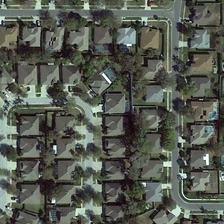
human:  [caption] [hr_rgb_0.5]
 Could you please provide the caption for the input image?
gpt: many buildings and green trees are in a dense residential area .

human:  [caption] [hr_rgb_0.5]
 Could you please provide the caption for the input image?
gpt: many buildings and green trees are in a dense residential area .

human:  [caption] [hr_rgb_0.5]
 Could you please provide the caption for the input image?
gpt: many buildings and green trees are in a dense residential area .

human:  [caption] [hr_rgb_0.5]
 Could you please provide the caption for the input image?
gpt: many buildings and green trees are in a dense residential area .

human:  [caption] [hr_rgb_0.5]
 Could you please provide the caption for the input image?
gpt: many buildings and green trees are in a dense residential area .